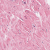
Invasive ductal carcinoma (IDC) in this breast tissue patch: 0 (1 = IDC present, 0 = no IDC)